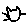
Label: cat